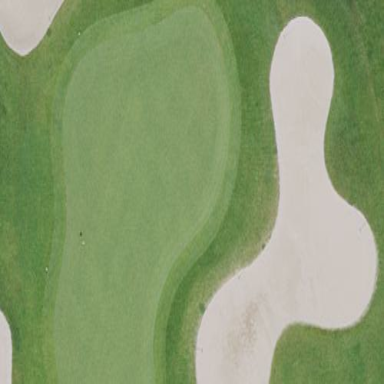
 ideal for leisure and sports activities."